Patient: sex M, age 52
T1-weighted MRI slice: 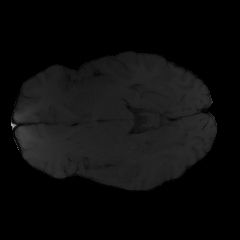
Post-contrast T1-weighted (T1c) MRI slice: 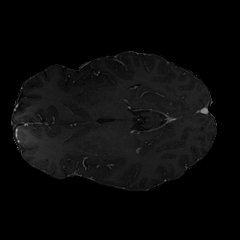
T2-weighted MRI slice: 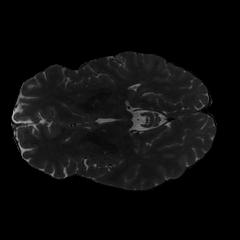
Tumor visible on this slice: no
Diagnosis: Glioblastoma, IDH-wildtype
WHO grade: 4